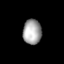
Tissue: lung
Cell type: B cells
Senescence score: 0.5817
Nuclear area (px): 452
Mean DAPI intensity: 164.226